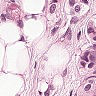
Metastatic tissue present: yes